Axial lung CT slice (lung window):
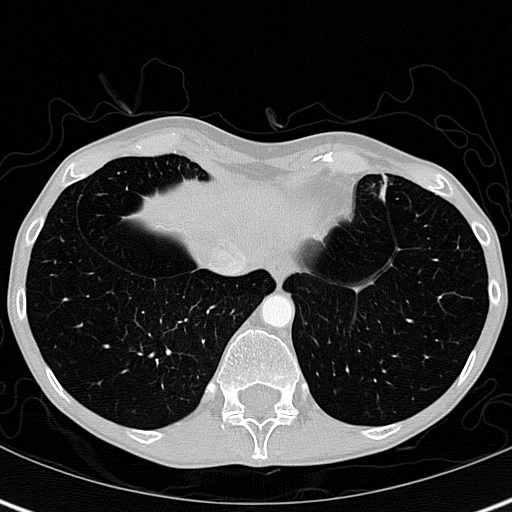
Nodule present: no